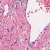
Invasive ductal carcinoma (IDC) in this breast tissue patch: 0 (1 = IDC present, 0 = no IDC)